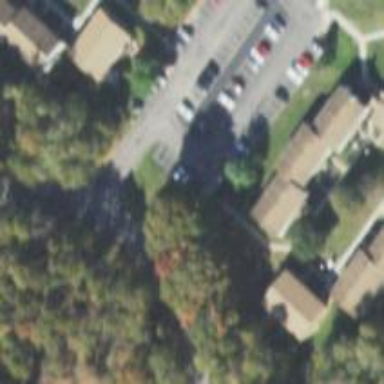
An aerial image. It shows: Residential road.